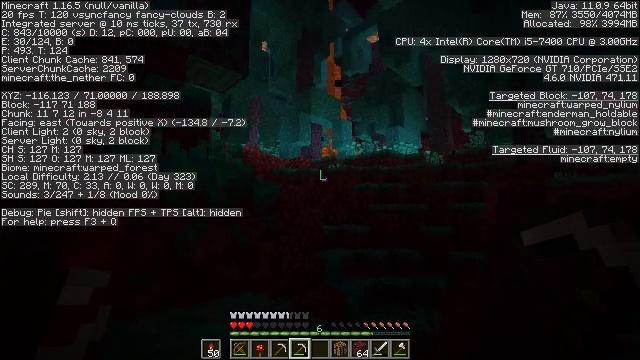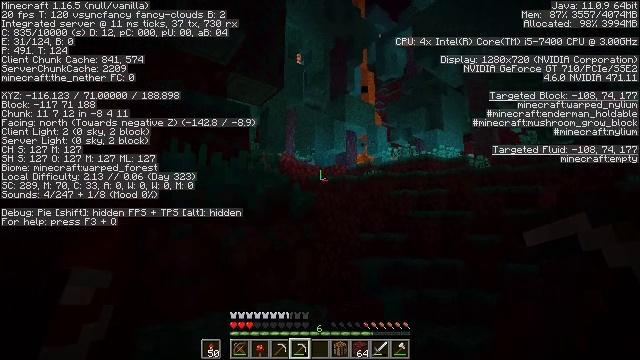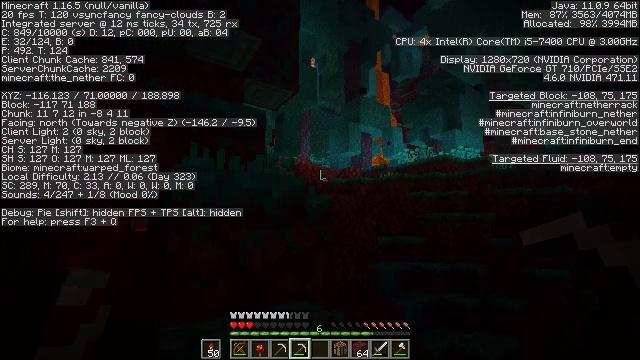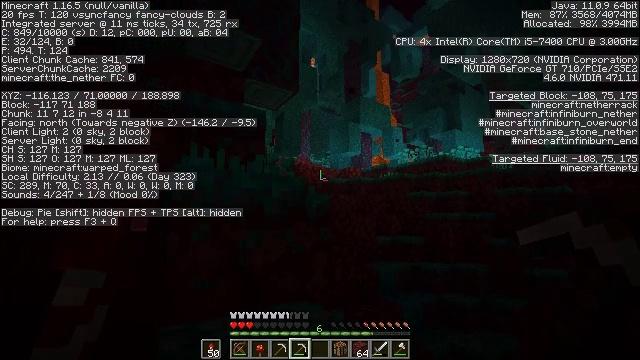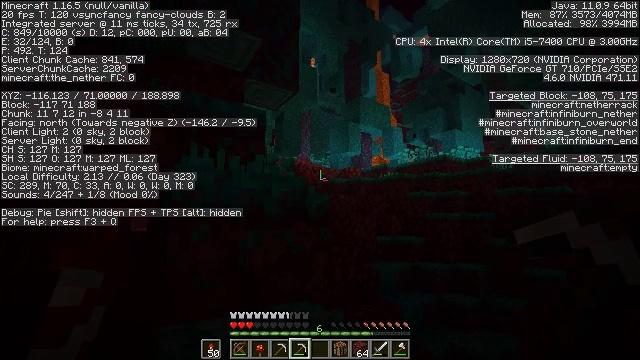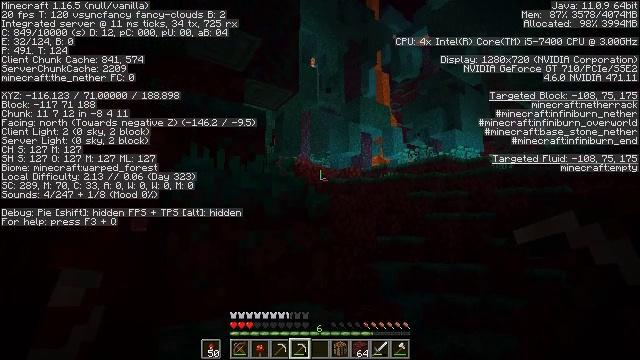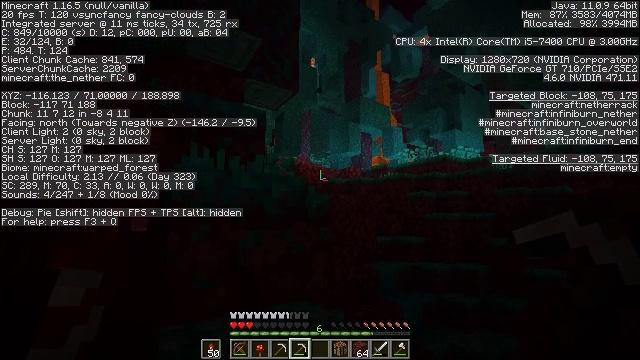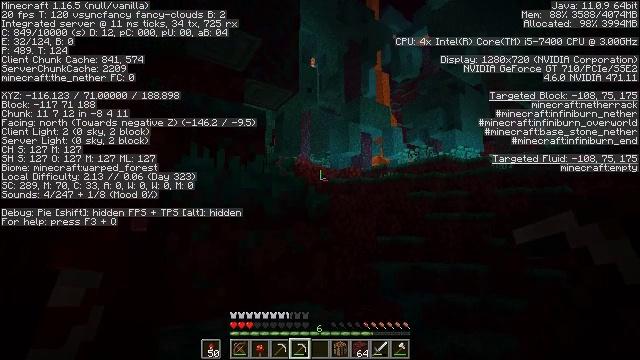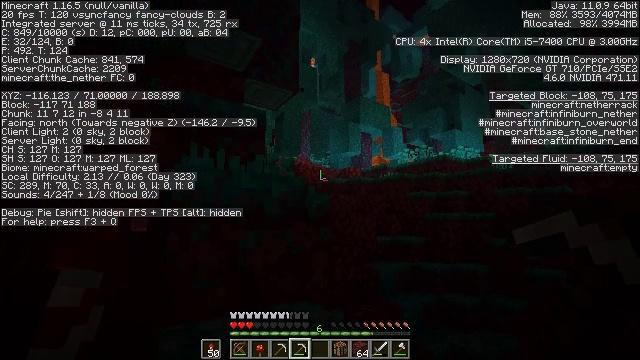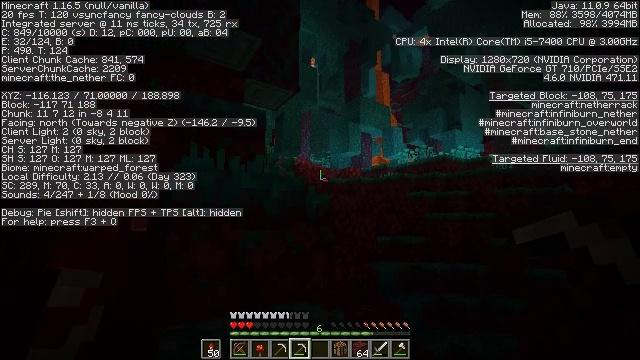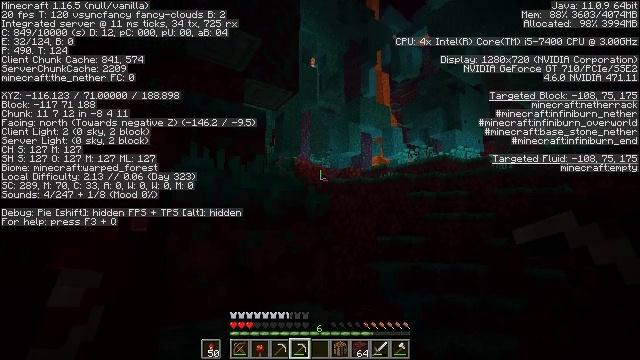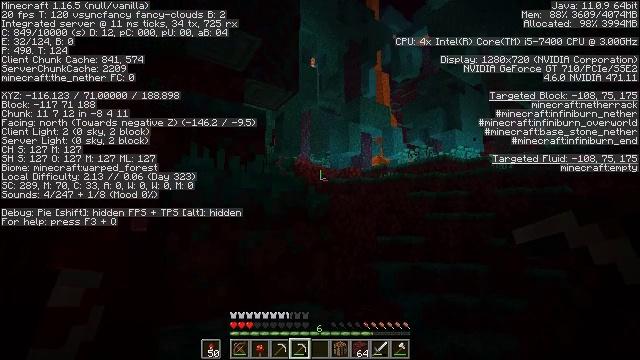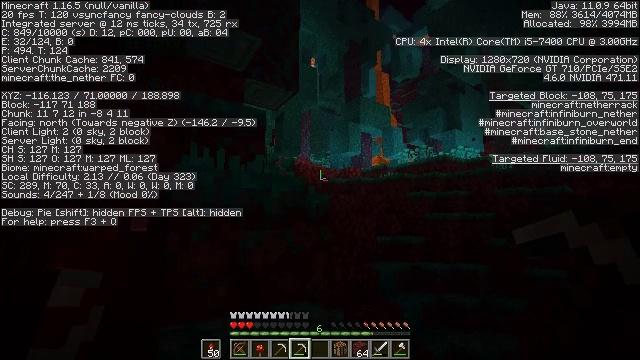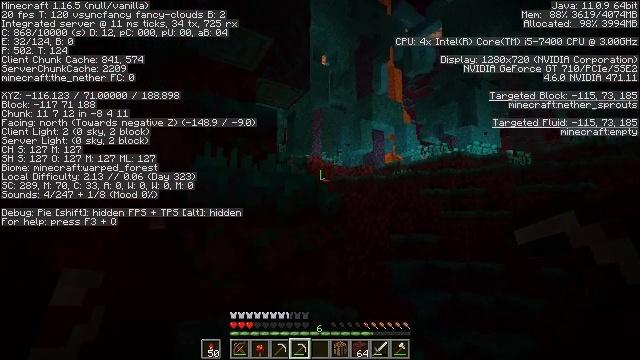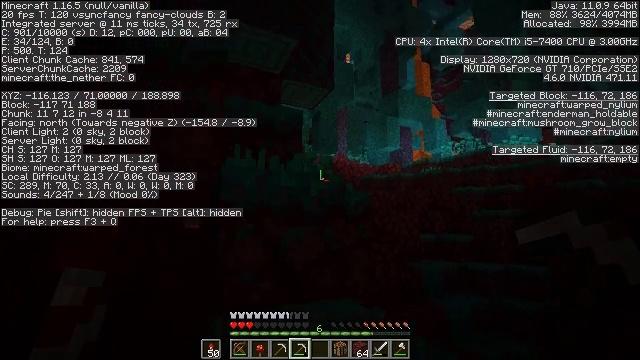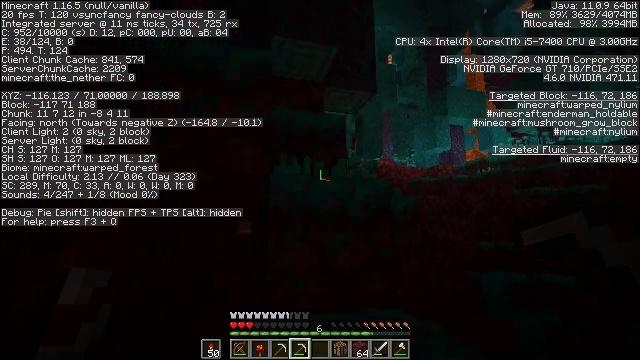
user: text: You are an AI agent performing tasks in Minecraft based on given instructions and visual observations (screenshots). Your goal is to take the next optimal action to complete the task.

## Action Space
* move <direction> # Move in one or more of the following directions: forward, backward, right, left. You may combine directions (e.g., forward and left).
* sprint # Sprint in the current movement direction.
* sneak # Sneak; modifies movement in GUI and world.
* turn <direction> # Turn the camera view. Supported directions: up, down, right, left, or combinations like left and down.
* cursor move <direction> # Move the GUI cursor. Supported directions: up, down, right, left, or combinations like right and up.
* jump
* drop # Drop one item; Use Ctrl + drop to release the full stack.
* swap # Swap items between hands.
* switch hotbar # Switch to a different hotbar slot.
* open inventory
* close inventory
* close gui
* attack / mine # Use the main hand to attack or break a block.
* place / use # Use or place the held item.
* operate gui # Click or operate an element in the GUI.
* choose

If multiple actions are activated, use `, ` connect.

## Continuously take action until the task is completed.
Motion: motion action
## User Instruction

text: Collect nether gold ore blocks.
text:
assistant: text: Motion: turn left and up
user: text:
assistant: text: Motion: turn left
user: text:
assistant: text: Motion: no_op
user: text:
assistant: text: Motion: no_op
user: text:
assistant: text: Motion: no_op
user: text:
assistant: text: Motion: no_op
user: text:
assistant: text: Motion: no_op
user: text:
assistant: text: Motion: no_op
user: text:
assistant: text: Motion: no_op
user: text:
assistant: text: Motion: no_op
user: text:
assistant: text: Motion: no_op
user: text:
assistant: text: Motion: no_op
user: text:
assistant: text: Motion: turn left
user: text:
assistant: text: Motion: turn left
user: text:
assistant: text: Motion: turn left and up
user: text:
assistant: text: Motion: turn left and up
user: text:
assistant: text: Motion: turn left
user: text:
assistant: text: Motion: no_op
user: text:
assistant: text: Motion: no_op
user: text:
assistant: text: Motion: no_op
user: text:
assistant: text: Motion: no_op
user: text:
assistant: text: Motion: no_op
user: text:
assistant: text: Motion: no_op
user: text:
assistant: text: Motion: turn right and down
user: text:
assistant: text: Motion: turn right and down
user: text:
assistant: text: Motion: turn right and down
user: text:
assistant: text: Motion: turn right and down
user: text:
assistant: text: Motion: turn right and down
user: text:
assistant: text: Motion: turn right and down
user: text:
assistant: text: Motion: no_op